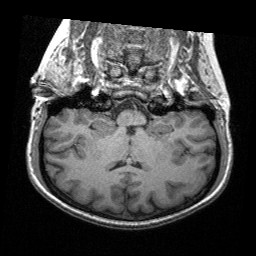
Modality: T1w
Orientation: sagittal